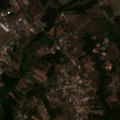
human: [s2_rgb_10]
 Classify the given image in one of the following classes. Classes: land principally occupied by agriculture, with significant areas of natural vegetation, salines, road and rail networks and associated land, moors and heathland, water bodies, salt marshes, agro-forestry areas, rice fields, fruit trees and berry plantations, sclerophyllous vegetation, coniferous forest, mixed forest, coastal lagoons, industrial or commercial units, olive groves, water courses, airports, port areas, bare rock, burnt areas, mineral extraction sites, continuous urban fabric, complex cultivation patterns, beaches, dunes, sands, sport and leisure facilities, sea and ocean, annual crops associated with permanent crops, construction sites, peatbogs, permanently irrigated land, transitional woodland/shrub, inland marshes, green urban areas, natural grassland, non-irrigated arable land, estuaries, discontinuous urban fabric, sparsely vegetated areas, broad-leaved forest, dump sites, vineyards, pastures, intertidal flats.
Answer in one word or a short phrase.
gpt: discontinuous urban fabric, complex cultivation patterns, land principally occupied by agriculture, with significant areas of natural vegetation, mixed forest